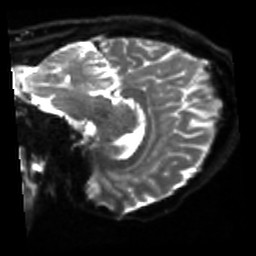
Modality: sbref
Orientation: sagittal
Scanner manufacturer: siemens
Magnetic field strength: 3 T
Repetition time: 4 s
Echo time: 0.0594 s